Field crop: maize
Growth stage: 2
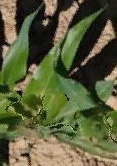
Species: maize